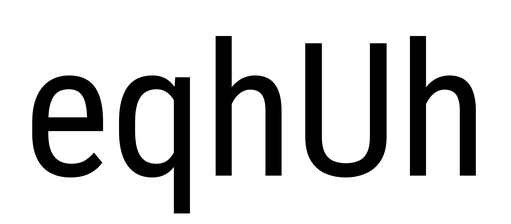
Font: Roboto_Condensed_Regular